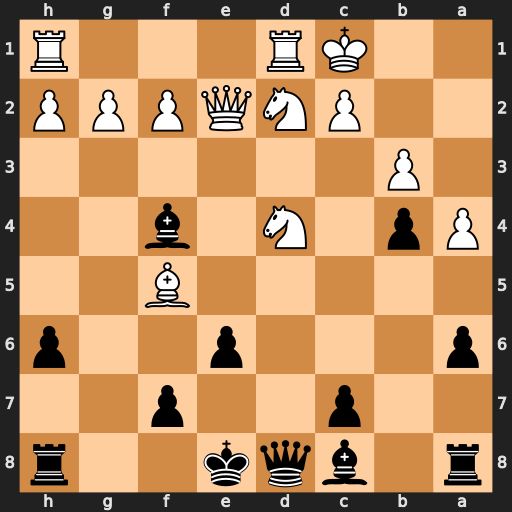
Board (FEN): r1bqk2r/2p2p2/p3p2p/5B2/Pp1N1b2/1P6/2PNQPPP/2KR3R
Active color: b
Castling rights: kq
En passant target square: -
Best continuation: Qxd4 Kb1 Be5 Qxe5 Qxe5